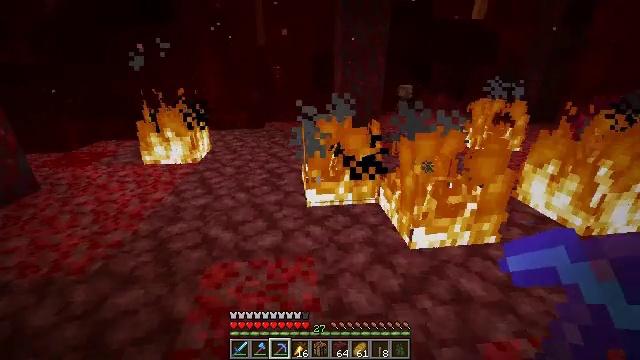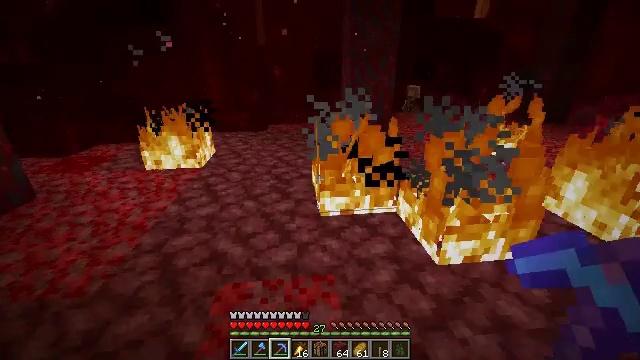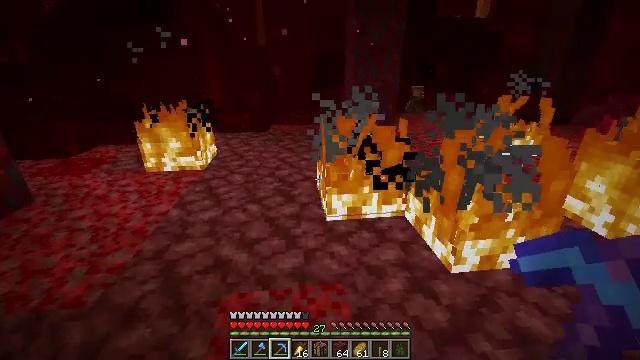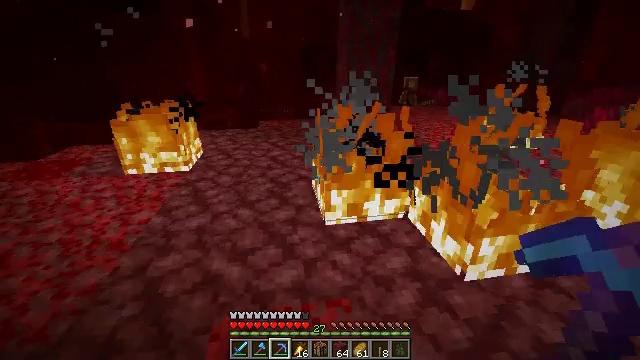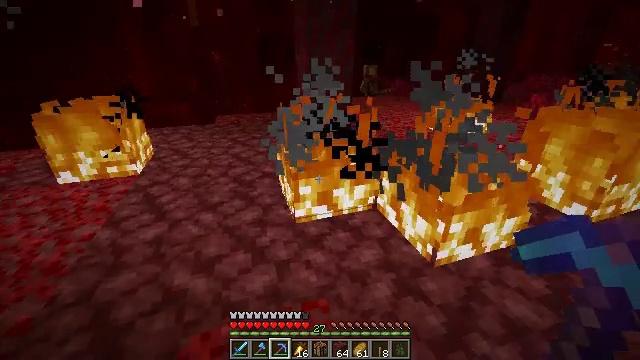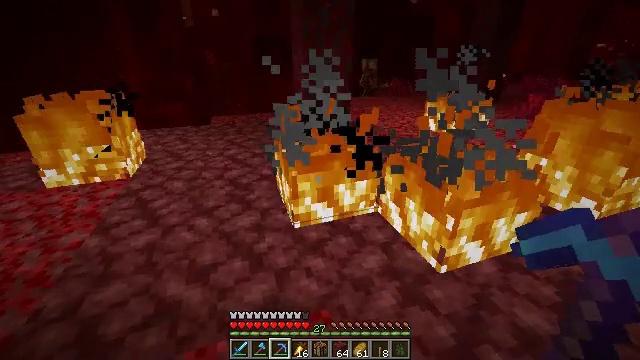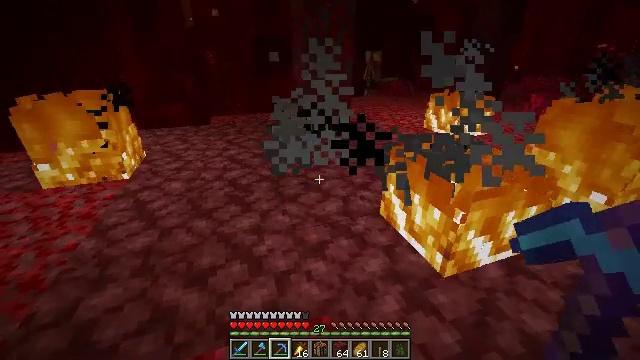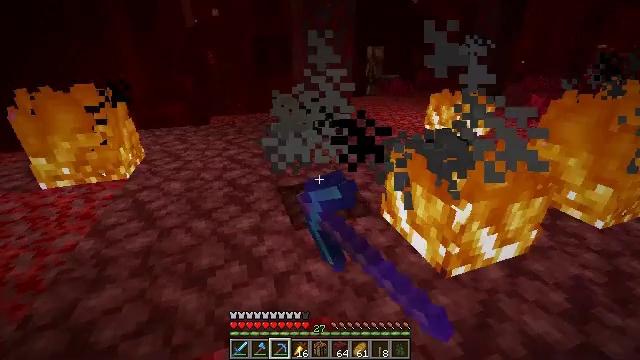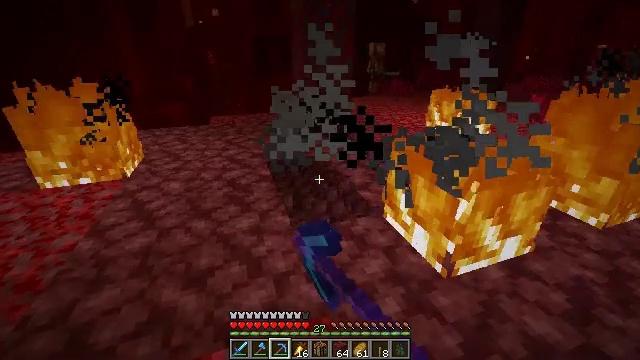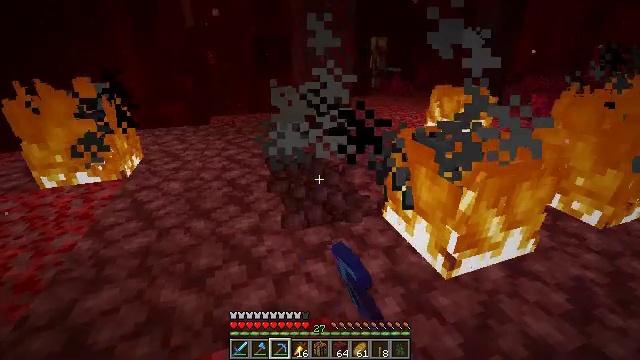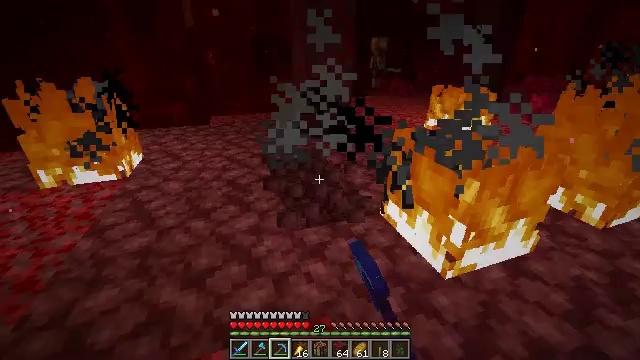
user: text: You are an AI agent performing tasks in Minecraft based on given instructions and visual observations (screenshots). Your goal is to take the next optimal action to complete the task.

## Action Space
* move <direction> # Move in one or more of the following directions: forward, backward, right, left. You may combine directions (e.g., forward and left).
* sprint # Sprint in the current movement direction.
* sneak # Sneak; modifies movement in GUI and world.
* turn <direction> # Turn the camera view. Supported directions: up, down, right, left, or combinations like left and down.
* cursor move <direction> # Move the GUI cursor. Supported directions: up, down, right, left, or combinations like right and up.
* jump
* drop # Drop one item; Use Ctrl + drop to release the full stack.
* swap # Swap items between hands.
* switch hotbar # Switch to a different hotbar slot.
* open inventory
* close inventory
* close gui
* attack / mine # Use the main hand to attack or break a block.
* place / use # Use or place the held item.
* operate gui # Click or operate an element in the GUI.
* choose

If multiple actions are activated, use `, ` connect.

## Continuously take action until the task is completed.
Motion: motion action
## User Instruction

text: Clear the fire from the area.
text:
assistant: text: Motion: move forward and move left
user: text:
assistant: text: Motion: move forward
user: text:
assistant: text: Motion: move forward, turn right and down
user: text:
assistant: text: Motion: turn right and down
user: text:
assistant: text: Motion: no_op
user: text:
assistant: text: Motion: attack / mine
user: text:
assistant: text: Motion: attack / mine
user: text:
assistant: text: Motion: attack / mine
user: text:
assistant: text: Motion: no_op
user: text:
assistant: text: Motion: no_op
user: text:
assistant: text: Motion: no_op